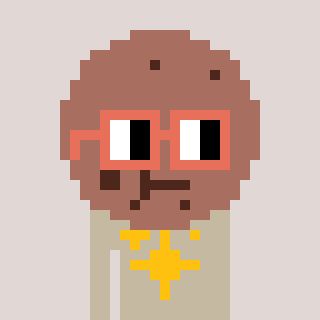
a pixel art character with square orange glasses, a cookie-shaped head and a bege-colored body on a warm background